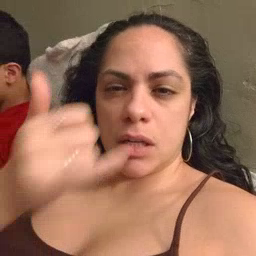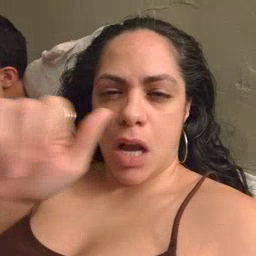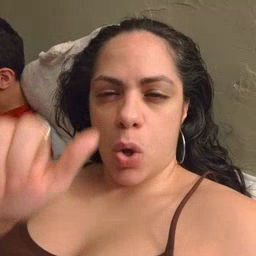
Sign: yellow